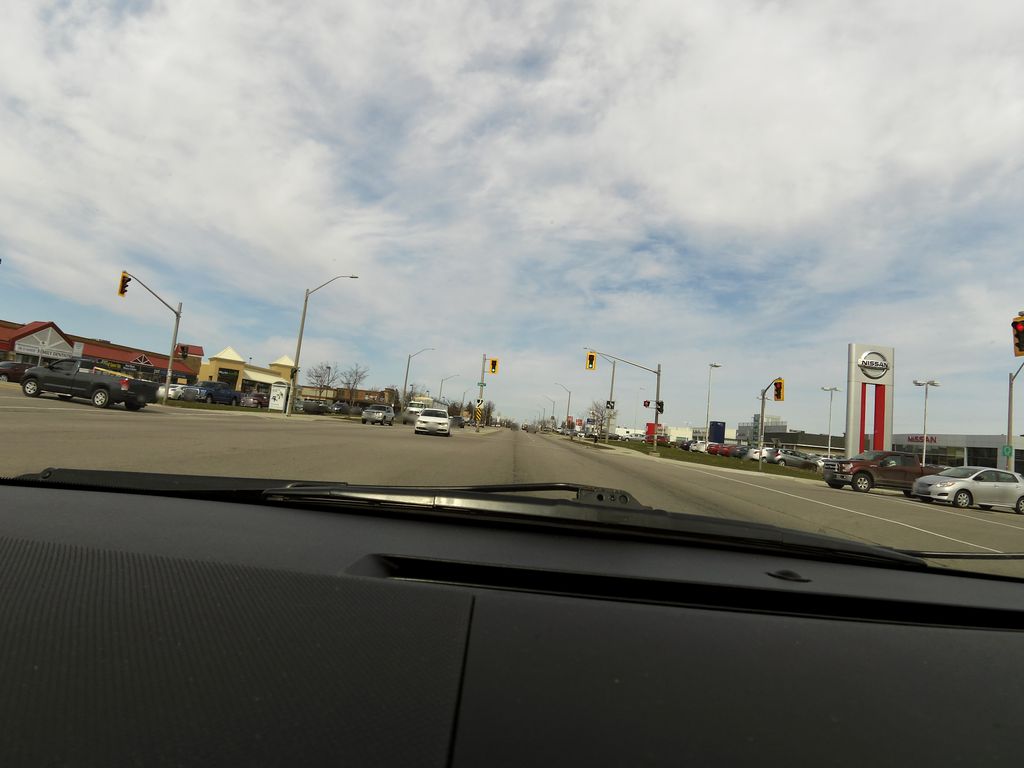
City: hamilton